Question:
'''
private static final int gridWidth = 6;
private static final int firstHeight = 64;
private static final int secondHeight = 32;
public static Coords getXY(int cellNumber)
{
int X = some math magic;
int y = some math magic;
int pixelX = some math magic;
int pixelY = some math magic;
return new Coords(x, y);
}
'''
I need a function that returns X,Y coords from just the cell number. The problem here is that speed optimisation is very crutial so I'm not allowed to use any 'for' loops. Only math equations.
To make things even worse, I need to multiply later those coords to get the cell's pixel location, but the height of the second row is always half the previous one. For example, the number '16' on the image above should return X=4,Y=3 and when converted to pixels should return X=192,Y=96.
How can I achieve this without using any loops ? Thank you.
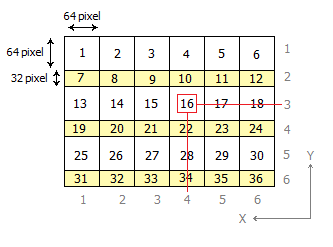
Answer: This will do the trick: (you got the Xpixel and Ypixel the wrong way in your example; X=192, Y=96)
'''
X = cellNumber % gridWidth;
Y = (cellNumber / gridWidth) + 1;
pixelX = ((cellNumber % gridWidth) - 1) * firstHeight;
pixelY = Math.ceil((cellNumber / gridWidth) * 1.5) * secondHeight;
'''